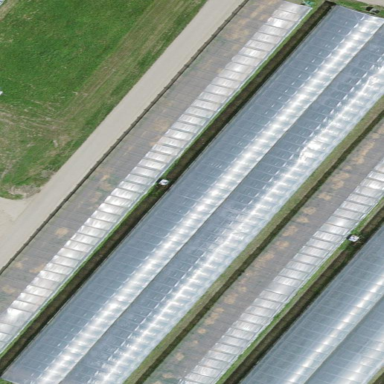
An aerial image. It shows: Greenhouse.